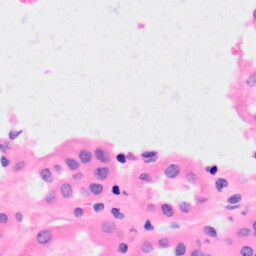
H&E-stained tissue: Kidney